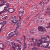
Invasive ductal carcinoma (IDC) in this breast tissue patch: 1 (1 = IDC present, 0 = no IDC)